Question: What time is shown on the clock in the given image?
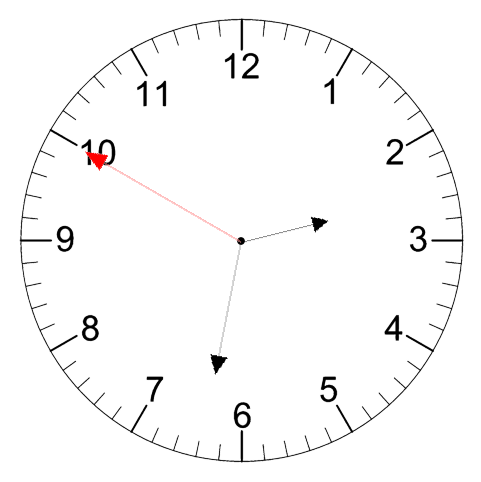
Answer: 02:31:50